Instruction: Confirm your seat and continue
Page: seats
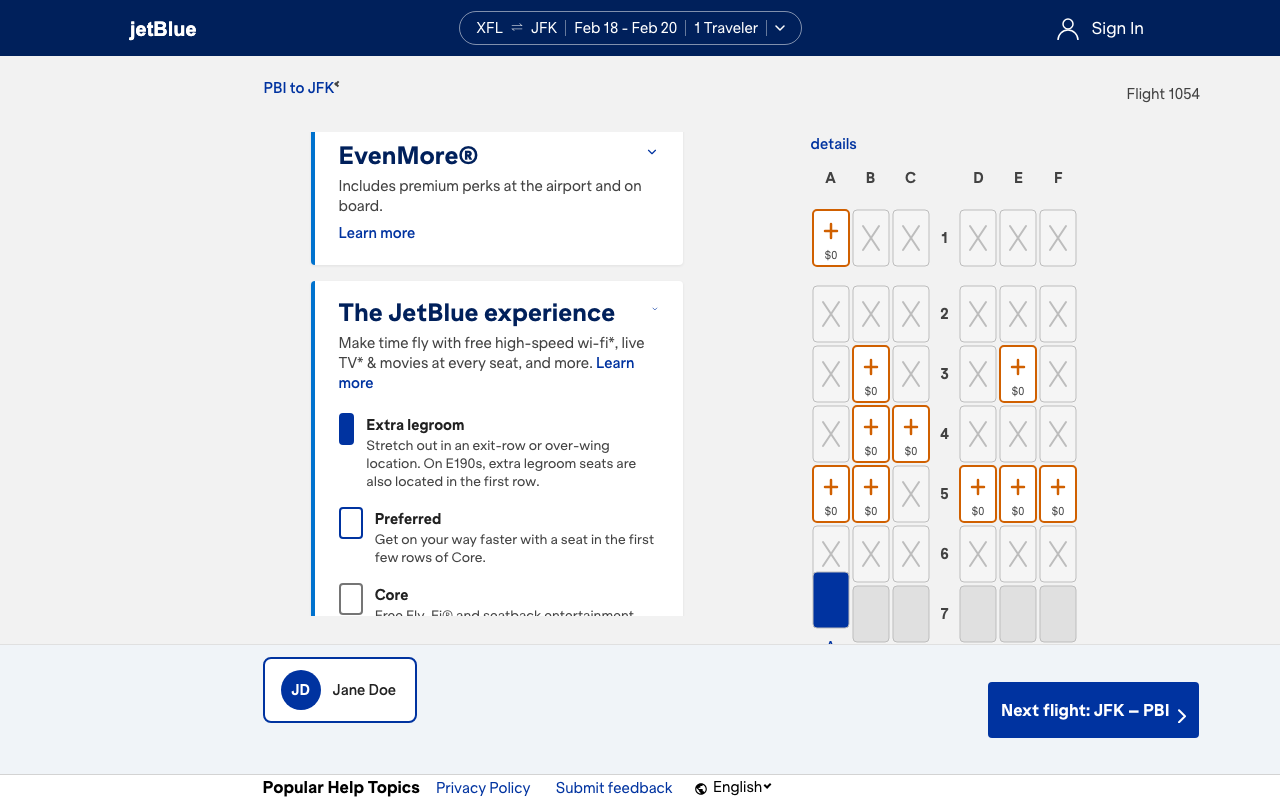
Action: click